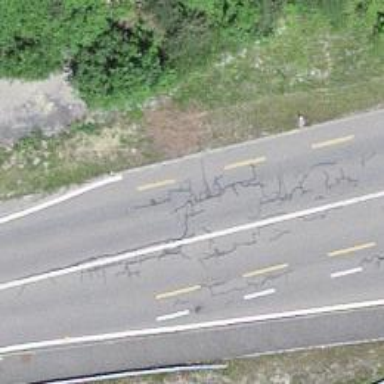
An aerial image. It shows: Asphalt road classified as primary highway.